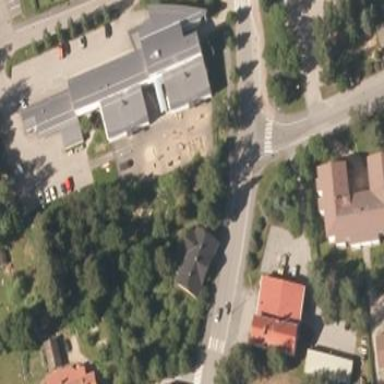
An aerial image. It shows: Public building.